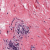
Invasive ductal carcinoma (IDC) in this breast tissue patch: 0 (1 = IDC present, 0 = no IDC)